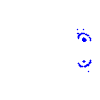
Particle: kaon